Question: Straight to the point. I'm writing a program using MVVM and I have made a view like this:

Class structure:
'''
class Company
{
int CompanyID
string Name
List<Material> MaterialList
}
class Material
{
int ID
string Name
string Description
}
'''
Here is the XAML code of my View (deleted most of the irrelevant stuff to make it more readable):
'''
<ListView x:Name="_companies" ItemsSource="{Binding ElementName=_this, Path=ItemsSource}" SelectedItem="{Binding ElementName=_this, Path=SelectedItem}">
<ListView.View>
<GridView>
<GridViewColumn Header="ID" DisplayMemberBinding="{Binding CompanyID}" />
<GridViewColumn Header="Company Name" DisplayMemberBinding="{Binding CompanyName}" />
</GridView>
...
<ListView x:Name="_materials" >
<ListView.View>
<GridView>
<GridViewColumn Header="ID" DisplayMemberBinding="{Binding ElementName=_companies, Path=SelectedItem.MaterialID}"/>
<GridViewColumn Header="Name" DisplayMemberBinding="{Binding ElementName=_companies, Path=SelectedItem.Name"/>
</GridView>
</ListView.View>
</ListView>
<TextBox x:name="_description" Text="{Binding Description}" IsReadOnly="True" />
</StackPanel>
'''
And a part of my MainView:
'''
<Window.DataContext>
<viewModels:CompanyListViewModel />
</Window.DataContext>
<Grid>
<view:CompanyListView ItemsSource="{Binding Companies}" />
'''
Companies is a list of 'Company' objects containing 'Name', 'ID' and 'MaterialList'. The Companies list is displayed in the '_companies' ListView (code above).
Now after selecting a company from the list I want to display the assigned 'MaterialList' in the '_materials' ListView.
After selecting a material in '_materials' I want to display its description in the '_description' TextBox
How do I do that? I found a <URL> but I still can't do it in my case. Can I bind to one of the SelectedItem properties ?
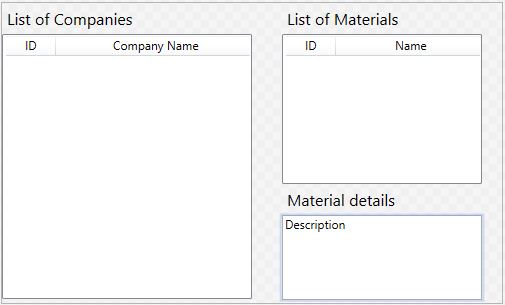
Answer: Refer the below code. I have done it using MVVM. You need use SelectedItem property of the listview and bind to the chid data listview.
'''
<StackPanel>
<ListView x:Name="_companies" ItemsSource="{Binding Companies}" >
<ListView.View>
<GridView>
<GridViewColumn Header="ID" DisplayMemberBinding="{Binding ID}" />
<GridViewColumn Header="Company Name" DisplayMemberBinding="{Binding Name}" />
</GridView>
</ListView.View>
</ListView>
<ListView x:Name="_materials" ItemsSource="{Binding ElementName=_companies,Path=SelectedItem.MaterialList}" >
<ListView.View>
<GridView>
<GridViewColumn Header="ID" DisplayMemberBinding="{Binding ID}"/>
<GridViewColumn Header="Name" DisplayMemberBinding="{Binding Name}"/>
</GridView>
</ListView.View>
</ListView>
<TextBox x:Name="_description" Text="{Binding ElementName=_materials, Path=SelectedItem.Description}" IsReadOnly="True" />
</StackPanel>
public partial class MainWindow : Window
{
public MainWindow()
{
InitializeComponent();
this.DataContext = new MainViewModel();
}
}
class MainViewModel
{
private ObservableCollection<Company> companies;
public ObservableCollection<Company> Companies
{
get { return companies; }
set { companies = value; }
}
public MainViewModel()
{
companies = new ObservableCollection<Company>();
for (int i = 0; i < 10; i++)
{
Company comp = new Company();
comp.ID = i + 1;
comp.Name = "Comp" + i;
ObservableCollection<Material> matlist = new ObservableCollection<Material>();
for (int j = 0; j < 10; j++)
{
Material mat = new Material();
mat.ID = j + 1;
mat.Name = "Mat" + j + i;
mat.Description = "descrp" + j + i;
matlist.Add(mat);
}
comp.MaterialList = matlist;
companies.Add(comp);
}
}
}
class Company
{
private int id;
public int ID
{
get { return id; }
set { id = value; }
}
private string name;
public string Name
{
get { return name; }
set { name = value; }
}
private ObservableCollection<Material> materialList;
public ObservableCollection<Material> MaterialList
{
get { return materialList; }
set { materialList = value; }
}
}
class Material
{
private int id;
public int ID
{
get { return id; }
set { id = value; }
}
private string name;
public string Name
{
get { return name; }
set { name = value; }
}
private string description;
public string Description
{
get { return description; }
set { description = value; }
}
}
'''